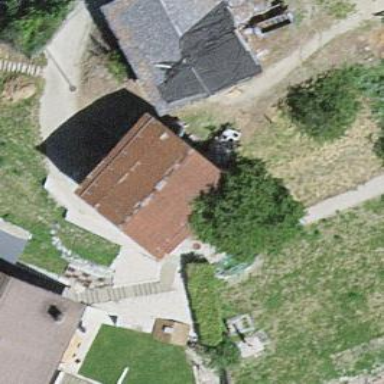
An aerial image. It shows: Simple and straightforward house.